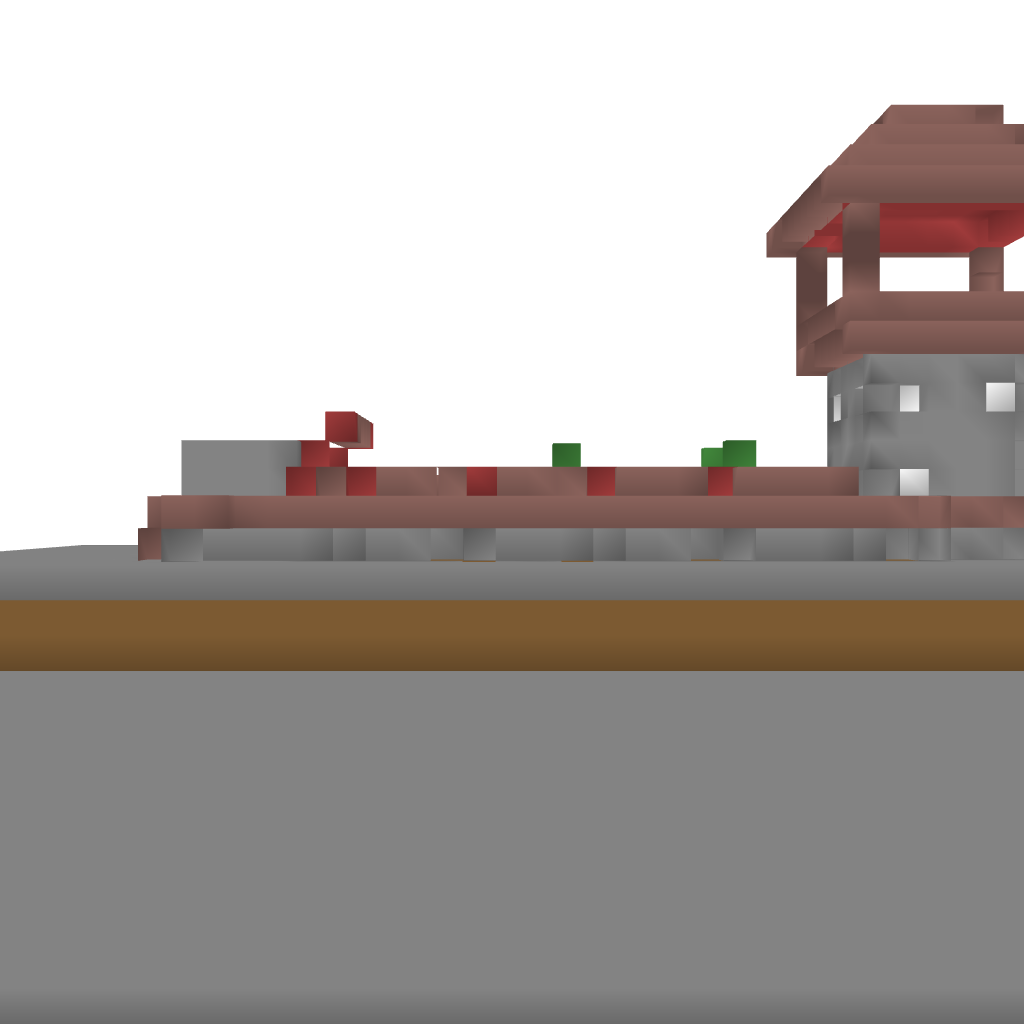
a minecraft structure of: Raptor cage a lot of earth good quality